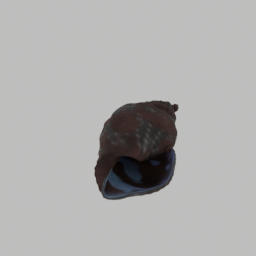
Label: animals